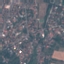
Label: Residential